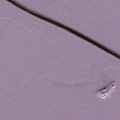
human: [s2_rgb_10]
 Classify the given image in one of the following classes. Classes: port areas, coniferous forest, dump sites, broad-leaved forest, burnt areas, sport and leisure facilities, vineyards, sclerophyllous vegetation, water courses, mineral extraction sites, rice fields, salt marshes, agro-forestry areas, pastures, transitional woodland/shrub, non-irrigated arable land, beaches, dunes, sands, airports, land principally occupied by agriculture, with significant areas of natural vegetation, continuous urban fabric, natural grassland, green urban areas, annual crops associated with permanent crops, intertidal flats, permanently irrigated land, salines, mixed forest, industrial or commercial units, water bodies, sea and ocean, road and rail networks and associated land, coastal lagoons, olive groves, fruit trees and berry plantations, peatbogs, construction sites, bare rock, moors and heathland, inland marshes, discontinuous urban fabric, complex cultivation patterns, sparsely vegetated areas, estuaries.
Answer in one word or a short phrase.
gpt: sea and ocean